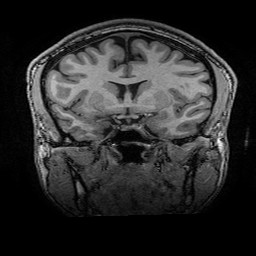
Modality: T1w
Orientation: sagittal
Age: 27
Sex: female
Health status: healthy
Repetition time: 2.53 s
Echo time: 0.0034 s